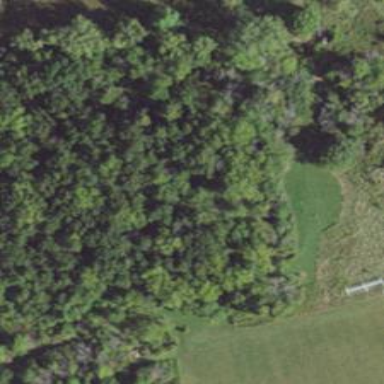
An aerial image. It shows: Disc golf tee area.